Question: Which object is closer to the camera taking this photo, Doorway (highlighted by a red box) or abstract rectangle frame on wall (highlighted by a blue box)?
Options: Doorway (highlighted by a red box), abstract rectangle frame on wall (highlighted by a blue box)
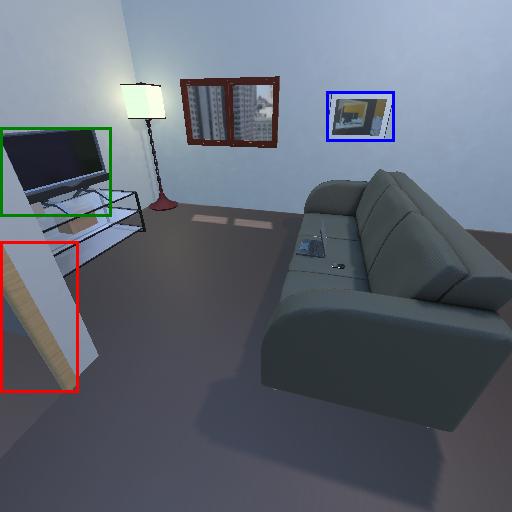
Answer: Doorway (highlighted by a red box)